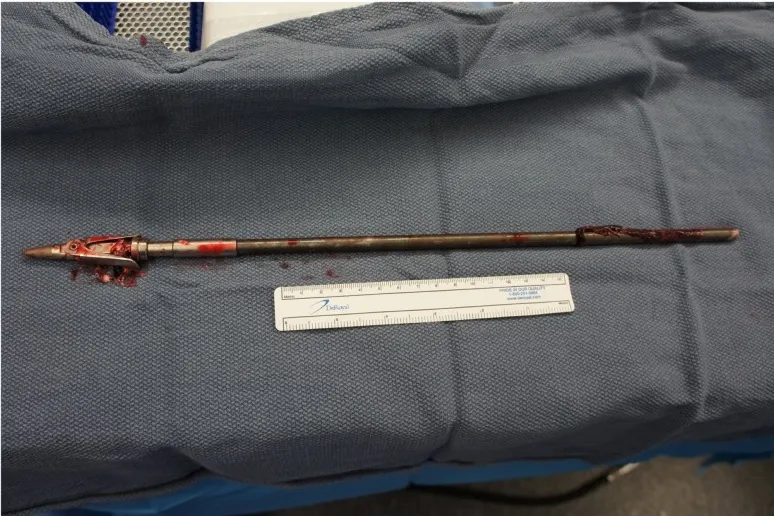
The embedded portion of the spear after removal.
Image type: radiology (x_ray)